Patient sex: F
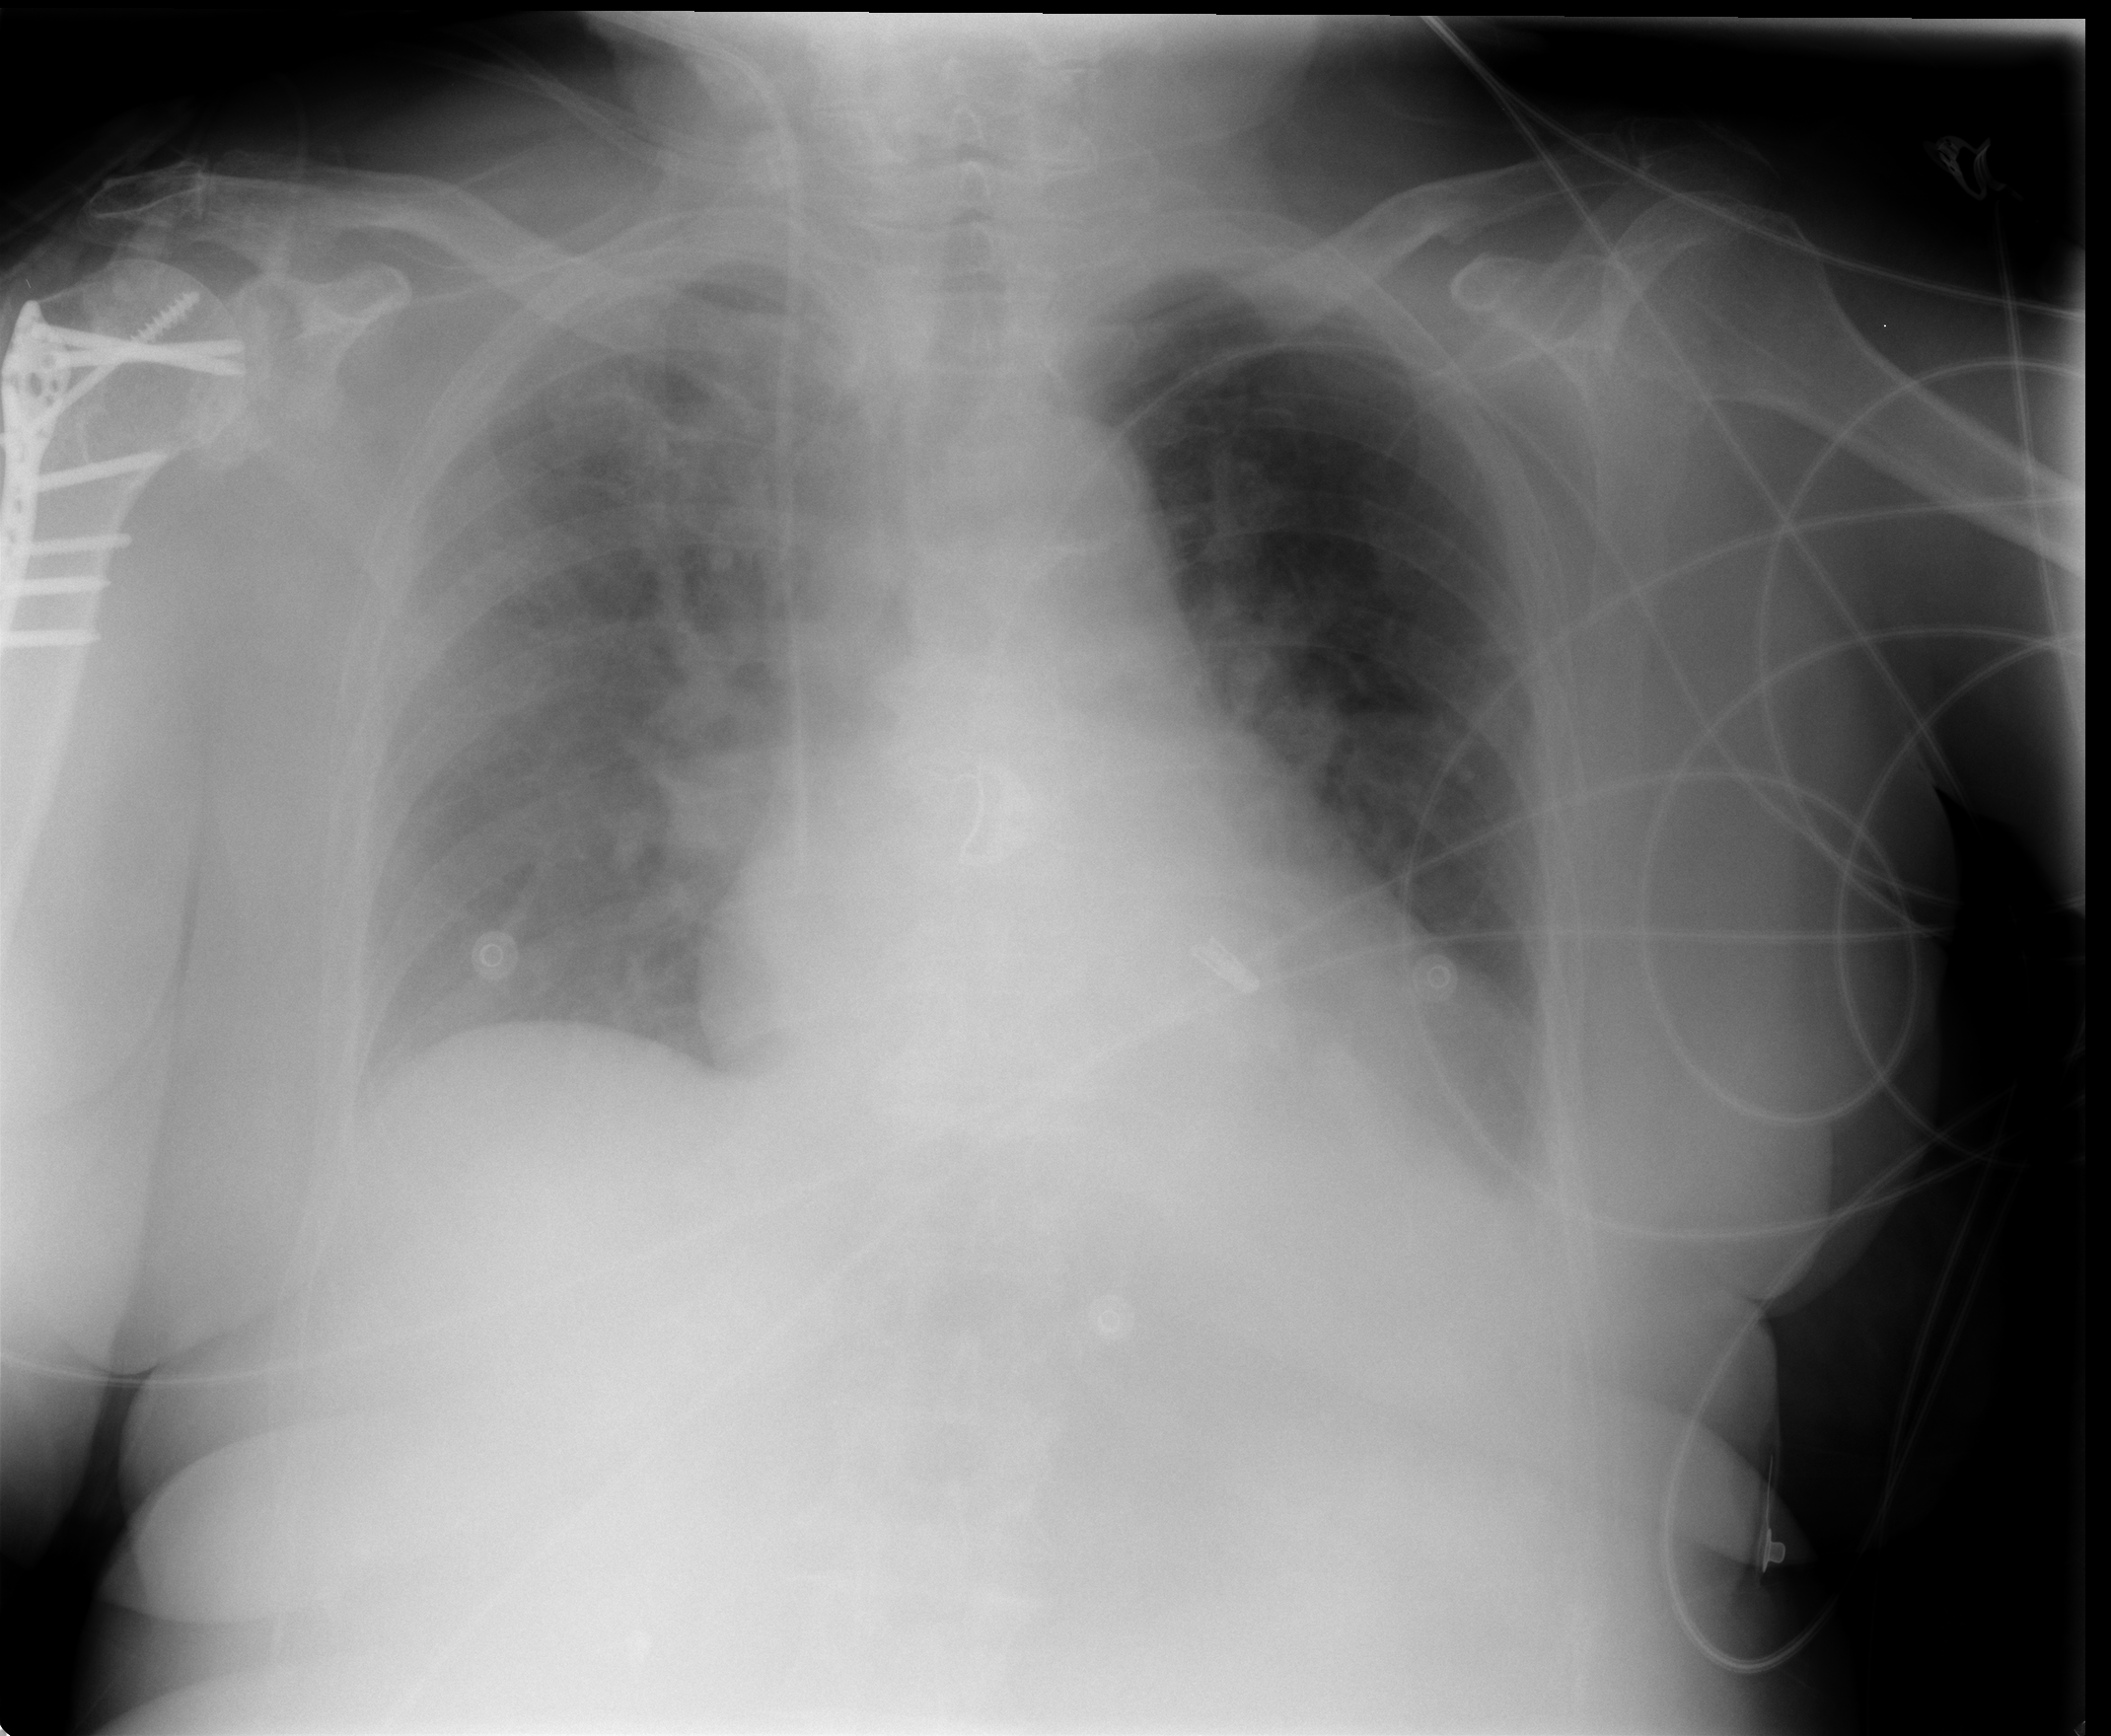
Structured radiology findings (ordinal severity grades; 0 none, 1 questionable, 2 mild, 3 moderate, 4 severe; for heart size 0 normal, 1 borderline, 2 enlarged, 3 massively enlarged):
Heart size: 2
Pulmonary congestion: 2
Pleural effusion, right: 3
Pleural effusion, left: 0
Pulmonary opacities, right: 0
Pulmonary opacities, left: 0
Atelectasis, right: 2
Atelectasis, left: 0